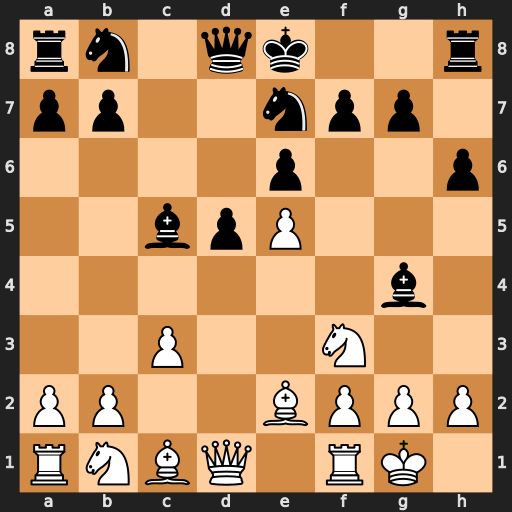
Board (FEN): rn1qk2r/pp2npp1/4p2p/2bpP3/6b1/2P2N2/PP2BPPP/RNBQ1RK1
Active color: w
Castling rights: kq
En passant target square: -
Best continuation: Qa4+ Nbc6 Qxg4